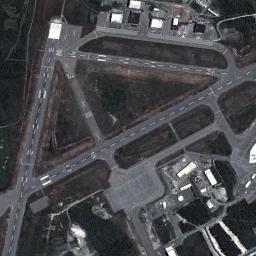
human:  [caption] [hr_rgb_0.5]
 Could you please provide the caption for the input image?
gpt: The airport is surrounded by neat terraces .

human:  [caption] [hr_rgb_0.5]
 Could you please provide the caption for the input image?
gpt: There is an airport in the middle of the grass .

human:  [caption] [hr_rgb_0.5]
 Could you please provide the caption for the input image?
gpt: An airport with some runways and white buildings on the lawn and these runways put a triangular shape .

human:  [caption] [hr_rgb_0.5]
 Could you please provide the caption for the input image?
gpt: A complex airport with many runways and buildings .

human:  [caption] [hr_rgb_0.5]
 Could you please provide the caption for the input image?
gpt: A triangle of grass at the airfield .